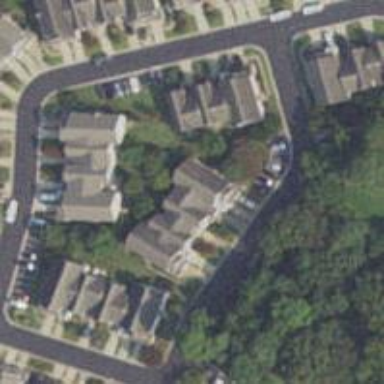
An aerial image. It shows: Neighborhood.